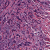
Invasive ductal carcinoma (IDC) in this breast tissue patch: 1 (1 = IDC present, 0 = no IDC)